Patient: sex F, age 74
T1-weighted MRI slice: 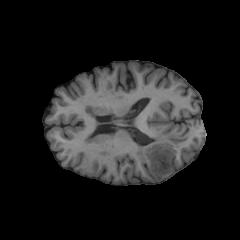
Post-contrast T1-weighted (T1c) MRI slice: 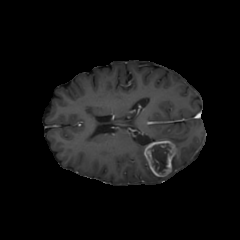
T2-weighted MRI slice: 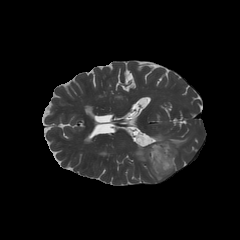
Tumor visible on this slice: yes
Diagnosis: Glioblastoma, IDH-wildtype
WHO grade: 4